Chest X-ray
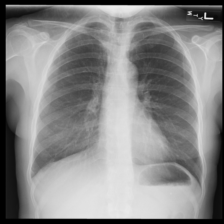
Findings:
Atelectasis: negative
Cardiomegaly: negative
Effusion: negative
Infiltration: positive
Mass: negative
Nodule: negative
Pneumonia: negative
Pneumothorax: negative
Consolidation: negative
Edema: negative
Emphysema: negative
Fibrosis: negative
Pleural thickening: negative
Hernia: negative